Aerial crown-view tile of a tropical tree (Barro Colorado Island, Panama), acquired 20250616:
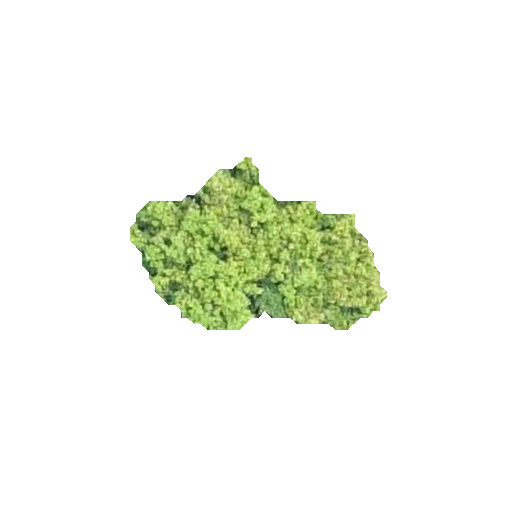
Species: Prioria copaifera
GBIF accepted scientific name: Prioria copaifera
Crown area: 40.874 m²